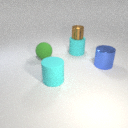
large blue metal cylinder to the right of large green rubber sphere